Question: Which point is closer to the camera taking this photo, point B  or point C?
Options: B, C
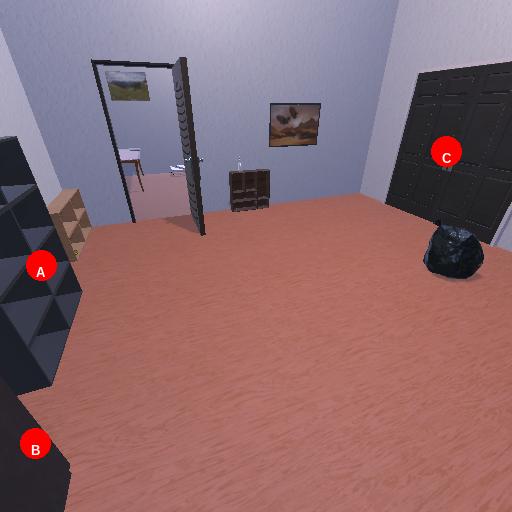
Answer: B